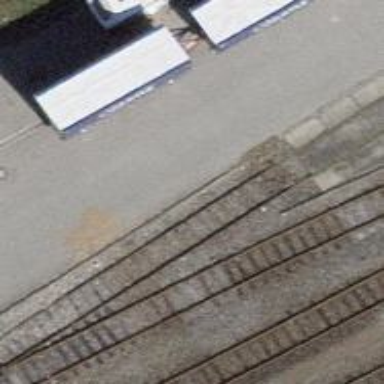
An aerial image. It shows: Single railway siding track.